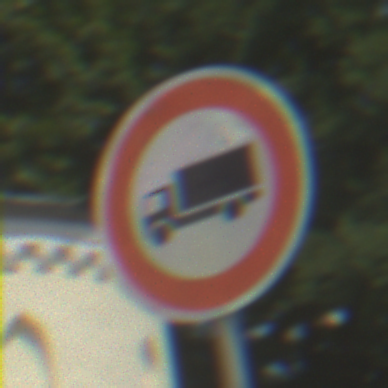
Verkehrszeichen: VerbotFuerKraftfahrzeugeUeberDreiKommaFuenfTonnen
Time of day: Midday
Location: Outdoor (Suburban)
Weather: PartlyCloudy
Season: NotSpecified
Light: Natural